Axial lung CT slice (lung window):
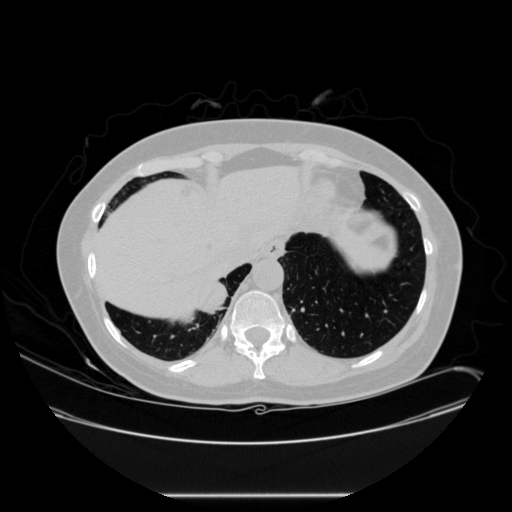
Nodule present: yes
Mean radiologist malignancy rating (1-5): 3.667